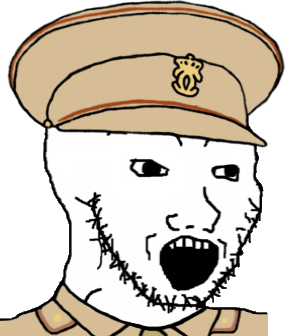
Label: 5_Soyjak